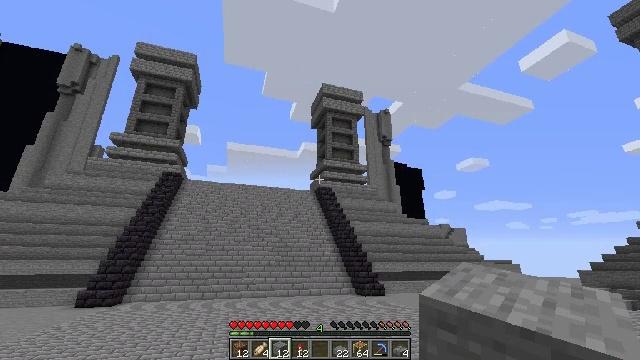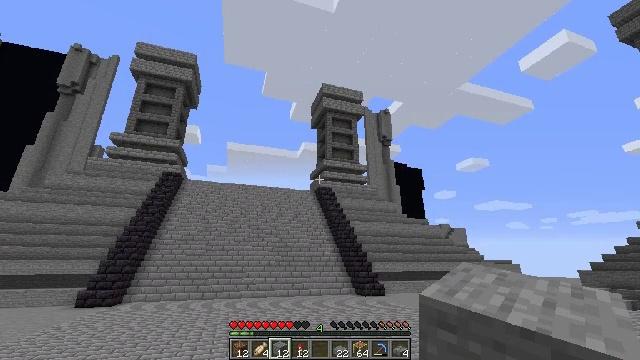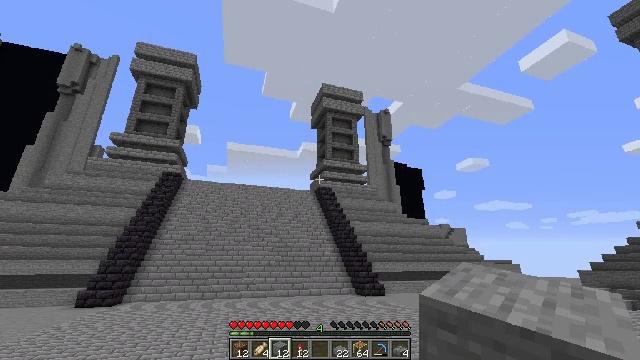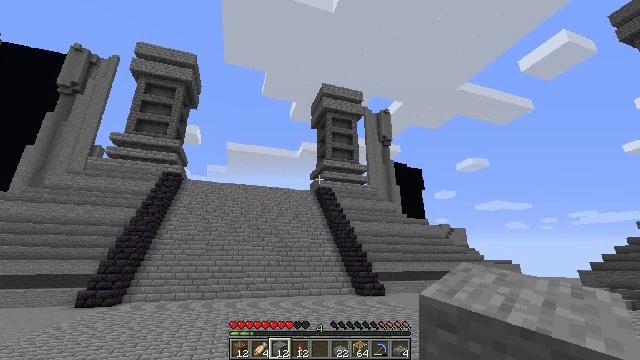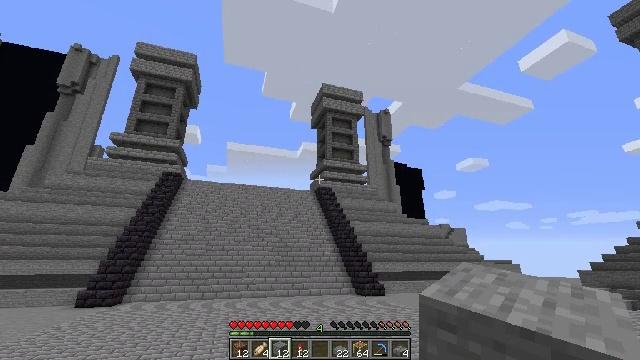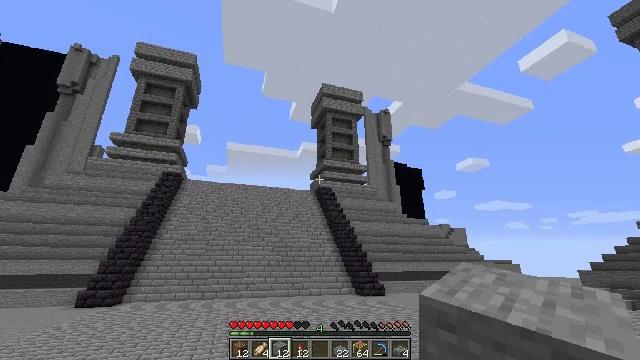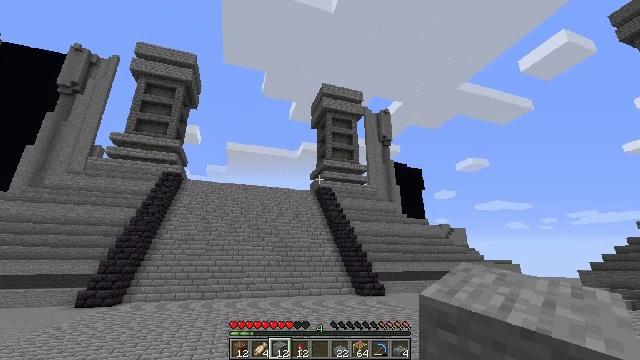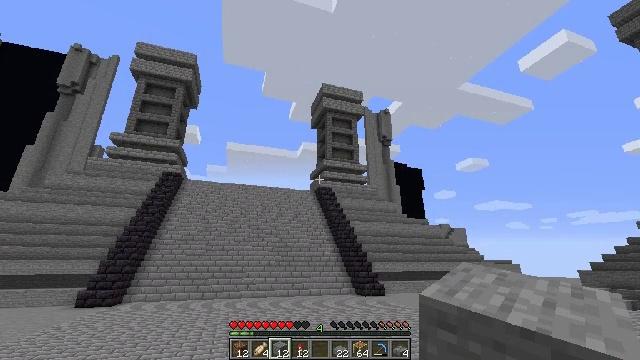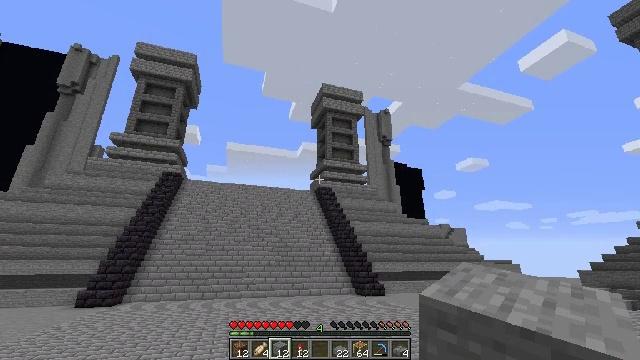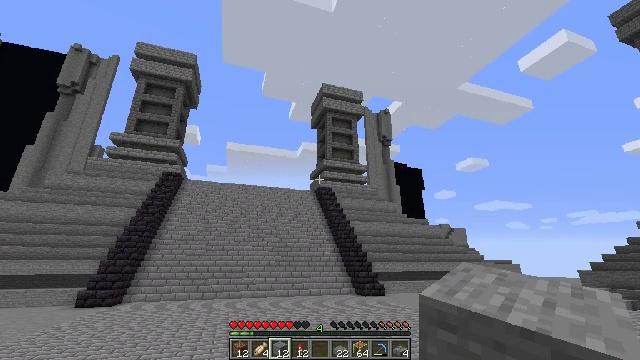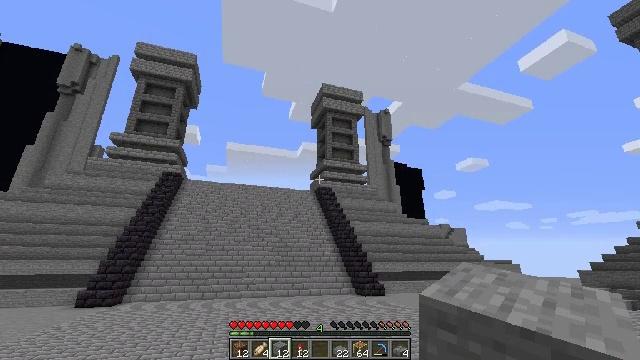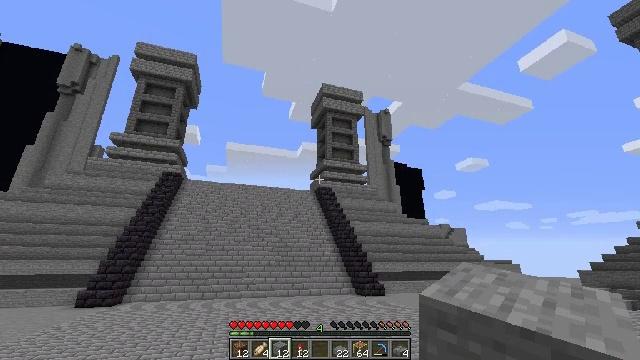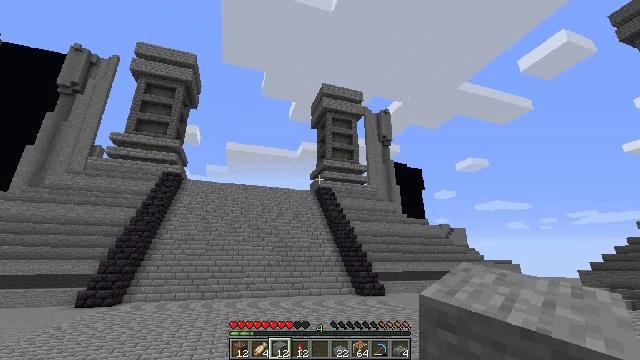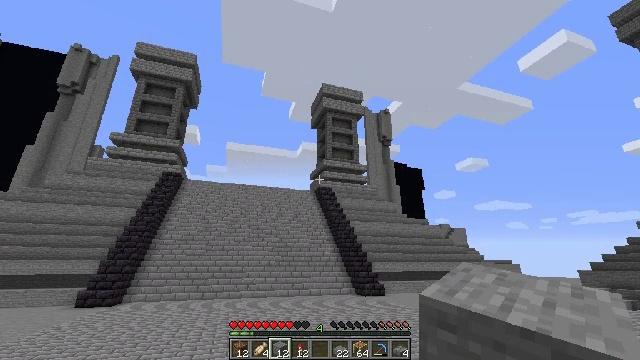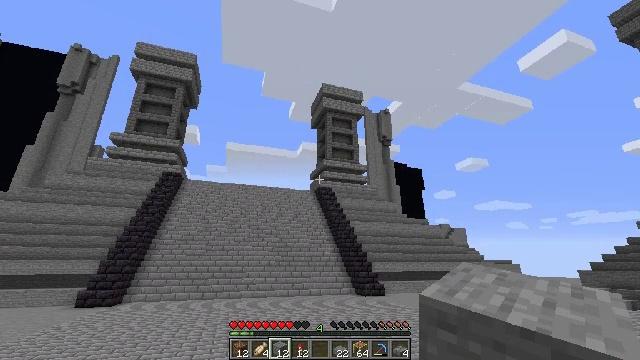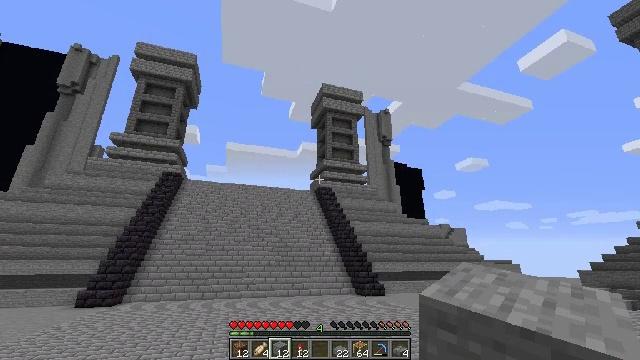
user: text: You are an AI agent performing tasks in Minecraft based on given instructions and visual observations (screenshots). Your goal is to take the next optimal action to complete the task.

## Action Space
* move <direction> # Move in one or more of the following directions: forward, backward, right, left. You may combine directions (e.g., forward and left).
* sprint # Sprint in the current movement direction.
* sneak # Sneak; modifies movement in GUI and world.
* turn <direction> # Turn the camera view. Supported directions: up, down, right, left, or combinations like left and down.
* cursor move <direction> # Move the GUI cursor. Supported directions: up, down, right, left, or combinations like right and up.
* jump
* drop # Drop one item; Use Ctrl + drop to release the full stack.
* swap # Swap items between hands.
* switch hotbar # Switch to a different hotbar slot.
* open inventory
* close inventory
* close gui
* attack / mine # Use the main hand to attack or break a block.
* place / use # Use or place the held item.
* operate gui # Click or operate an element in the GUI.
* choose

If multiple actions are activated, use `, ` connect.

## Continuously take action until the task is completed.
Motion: motion action
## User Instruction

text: Mine the shulker box.
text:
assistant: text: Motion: no_op
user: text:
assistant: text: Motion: no_op
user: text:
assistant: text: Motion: no_op
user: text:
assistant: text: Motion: no_op
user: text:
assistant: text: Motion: no_op
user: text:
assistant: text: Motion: no_op
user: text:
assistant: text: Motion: no_op
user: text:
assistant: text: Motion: no_op
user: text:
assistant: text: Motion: no_op
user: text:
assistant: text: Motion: no_op
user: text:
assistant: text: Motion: no_op
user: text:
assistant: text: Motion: no_op
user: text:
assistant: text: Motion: no_op
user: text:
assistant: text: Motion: no_op
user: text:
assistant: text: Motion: no_op
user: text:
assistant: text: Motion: no_op
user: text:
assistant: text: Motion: no_op
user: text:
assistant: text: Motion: no_op
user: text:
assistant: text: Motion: no_op
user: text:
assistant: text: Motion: no_op
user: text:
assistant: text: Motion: no_op
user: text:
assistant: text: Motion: no_op
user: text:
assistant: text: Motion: no_op
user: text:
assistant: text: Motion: no_op
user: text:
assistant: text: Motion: no_op
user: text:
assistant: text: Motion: no_op
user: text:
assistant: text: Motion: no_op
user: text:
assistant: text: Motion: no_op
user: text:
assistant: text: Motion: no_op
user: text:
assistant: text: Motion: no_op